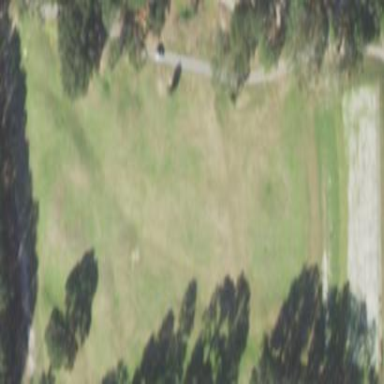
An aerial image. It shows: Driving range for golfing on grass surface.